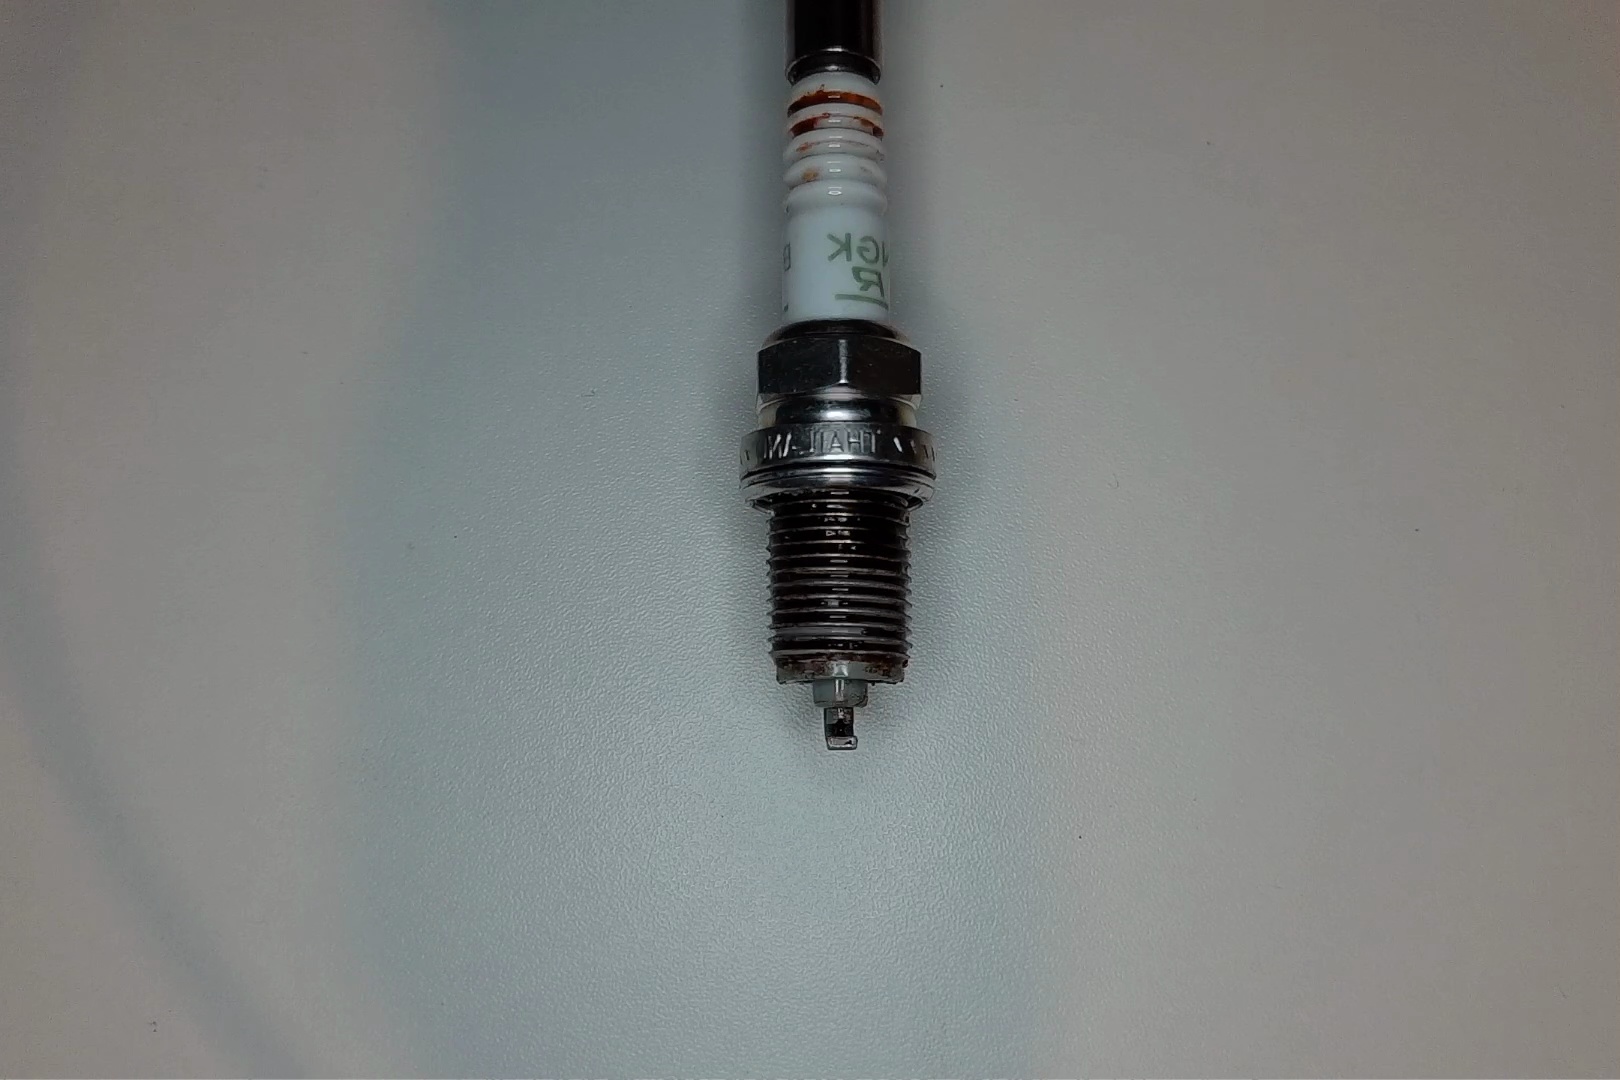
Label: anomaly